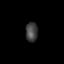
Tissue: skin
Cell type: Epithelial cells
Senescence score: 0.2717
Nuclear area (px): 227
Mean DAPI intensity: 66.93